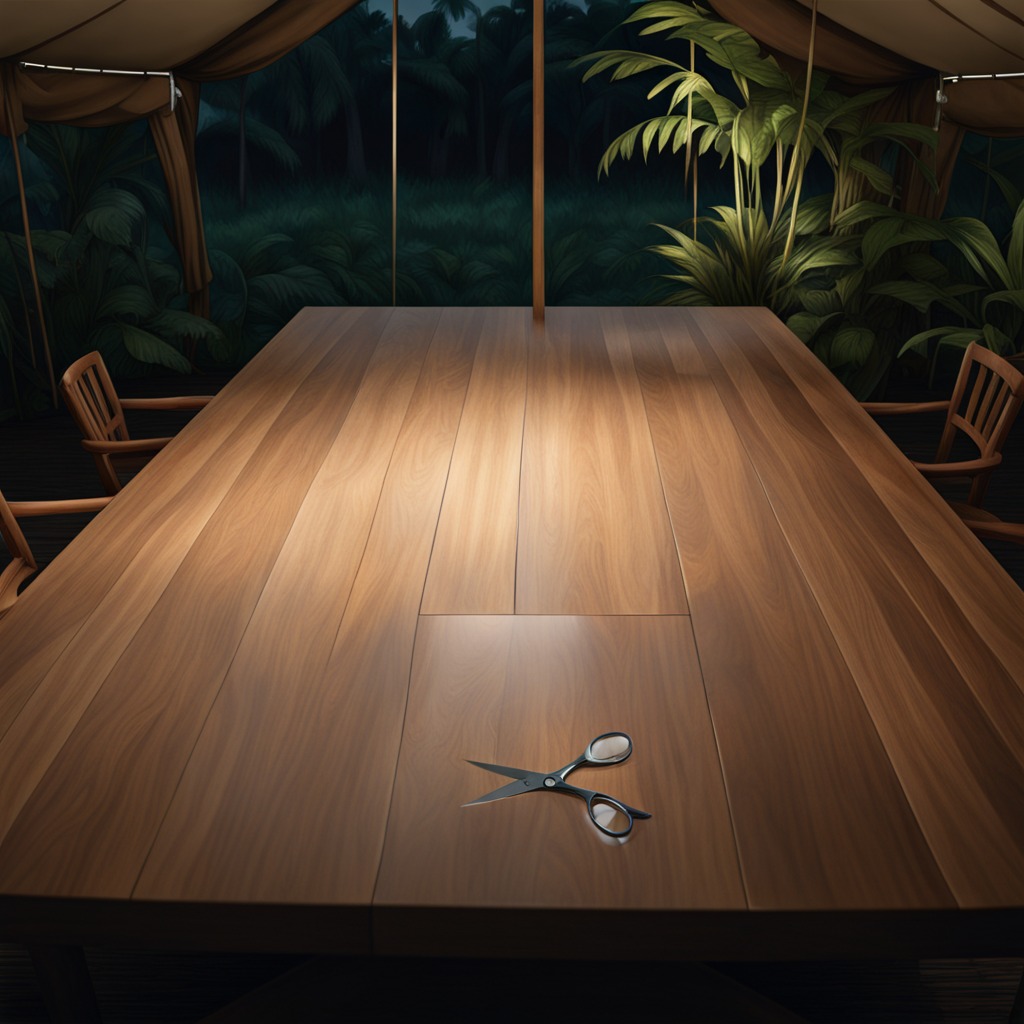
A scissor is lying on the wooden table inside a jungle field workshop tent at night.